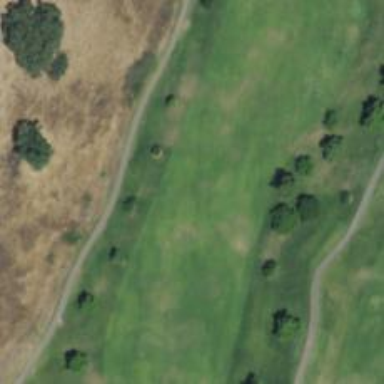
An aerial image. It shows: View of golf hole.